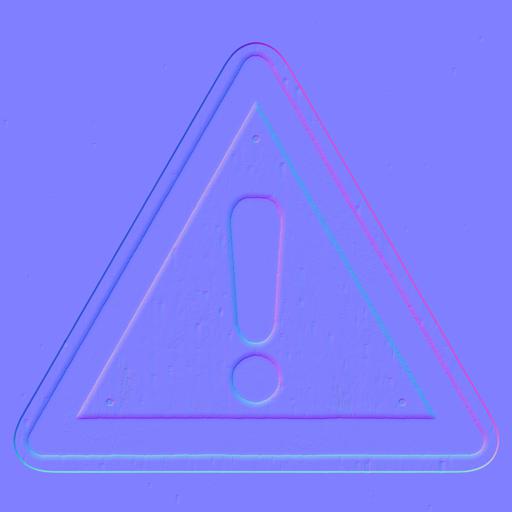
danger exclamation mark red sign warning white